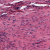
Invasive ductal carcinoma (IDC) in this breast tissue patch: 0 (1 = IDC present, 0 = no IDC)